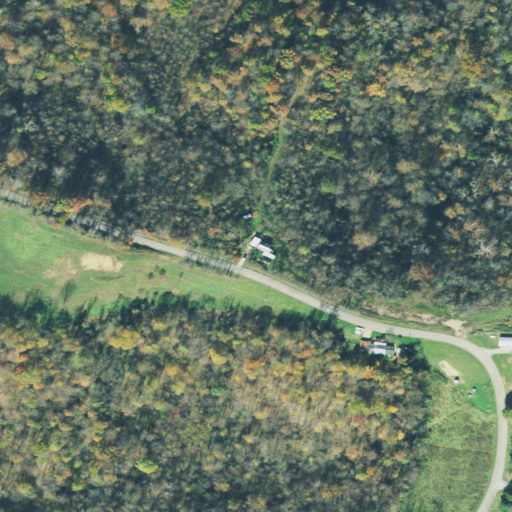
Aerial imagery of ridge(s) in Ohio named Hartshorn Ridge containing deciduous forest, open development, mixed forest, pasture, and low intensity development